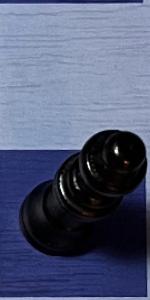
Label: Queen_Black